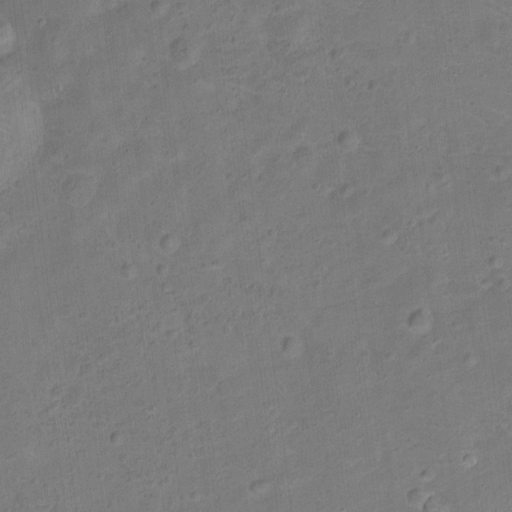
Classes present: Background